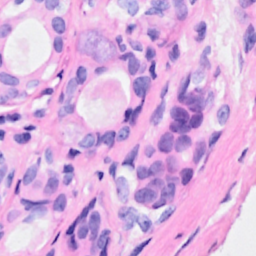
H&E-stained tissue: Breast